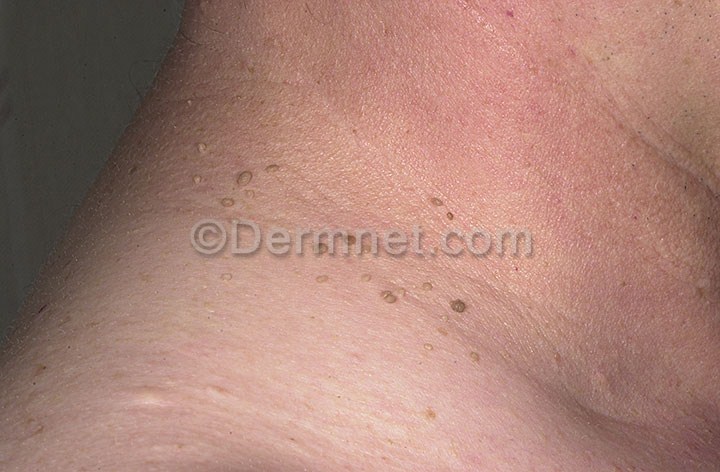
Disease: Seborrheic Keratoses and other Benign Tumors